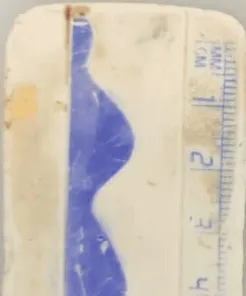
Figure shows the cut surface of the large pedunculated gastric polyp with a small cyst cavity (black arrow).
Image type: pathology (fish)